Question: I am struggling with introducing a custom color palette on several polygons using 'spplot' from the 'sp' package.
I am plotting several fields and want to show my rating , which can have the values 0,1,2,4 or 5. I need to use custom colors for that. What I tried is:
'''
spplot(Map,zcol="Rating",
col.regions=c("0"="#00cc00","1"="#ffff66","2"="#e5c100",
"3"="orange","4"="#ff5e5e","5"="red"),
colorkey=TRUE)
'''
However, it is producing a repetition of colors like in the map below. How can I solve this? I know how I can to it with ggplot, but for several reasons I need to know how to do it with spplot.
Thank a lot for your help.
Here an example with a map that does work the way I need it:
'''
con <- url("http://gadm.org/data/rda/DEU_adm3.RData")
print(load(con))
close(con)
t1<-gadm[grep("Sachsen|Hessen|Bayern",gadm$NAME_1),]
col=c("red","yellow")
spplot(t1,zcol="TYPE_3",col.regions=col)
'''
I noticed the following: When I subset the original "Large SpatialPolygonsDataframe" with my data, the resulting map is a "Formal Class SpatialPolygonsDataframe". This does not happen in the example I just posted above. Can anyone tell me what causes this behaviour? Unfortunately I cannot upload the original (sensitive) data.

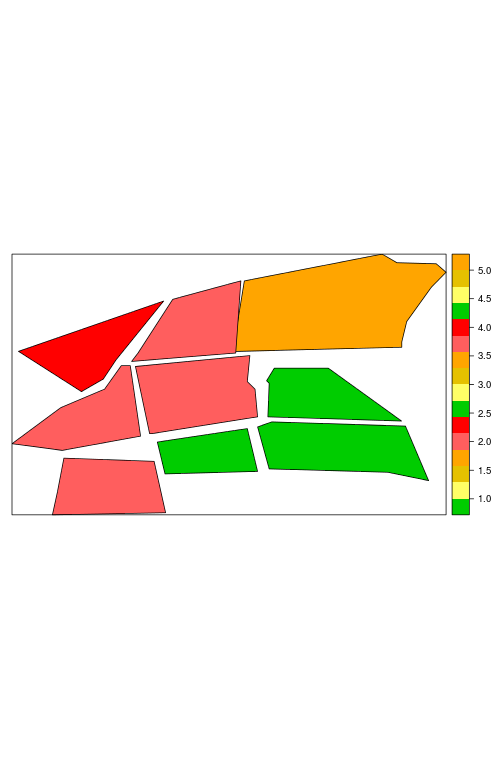
Answer: This occurs when your 'zcol' is 'numeric'. Convert it to 'factor' and your plot should appear as expected.
You can see this behaviour if you convert 't1$TYPE_3' to numeric:
'''
t1$TYPE_3.num <- as.numeric(t1$TYPE_3)
spplot(t1, 'TYPE_3.num', col.regions=c('red', 'yellow'))
'''

So assuming there are 6 possible factor levels, with labels 0 through 5, try:
'''
Map$Rating.fac <- factor(M$Rating, levels=0:5)
'''
and then use 'zcol='Rating.fac'' and pass a vector of 6 colours to 'col.regions'.